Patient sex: M
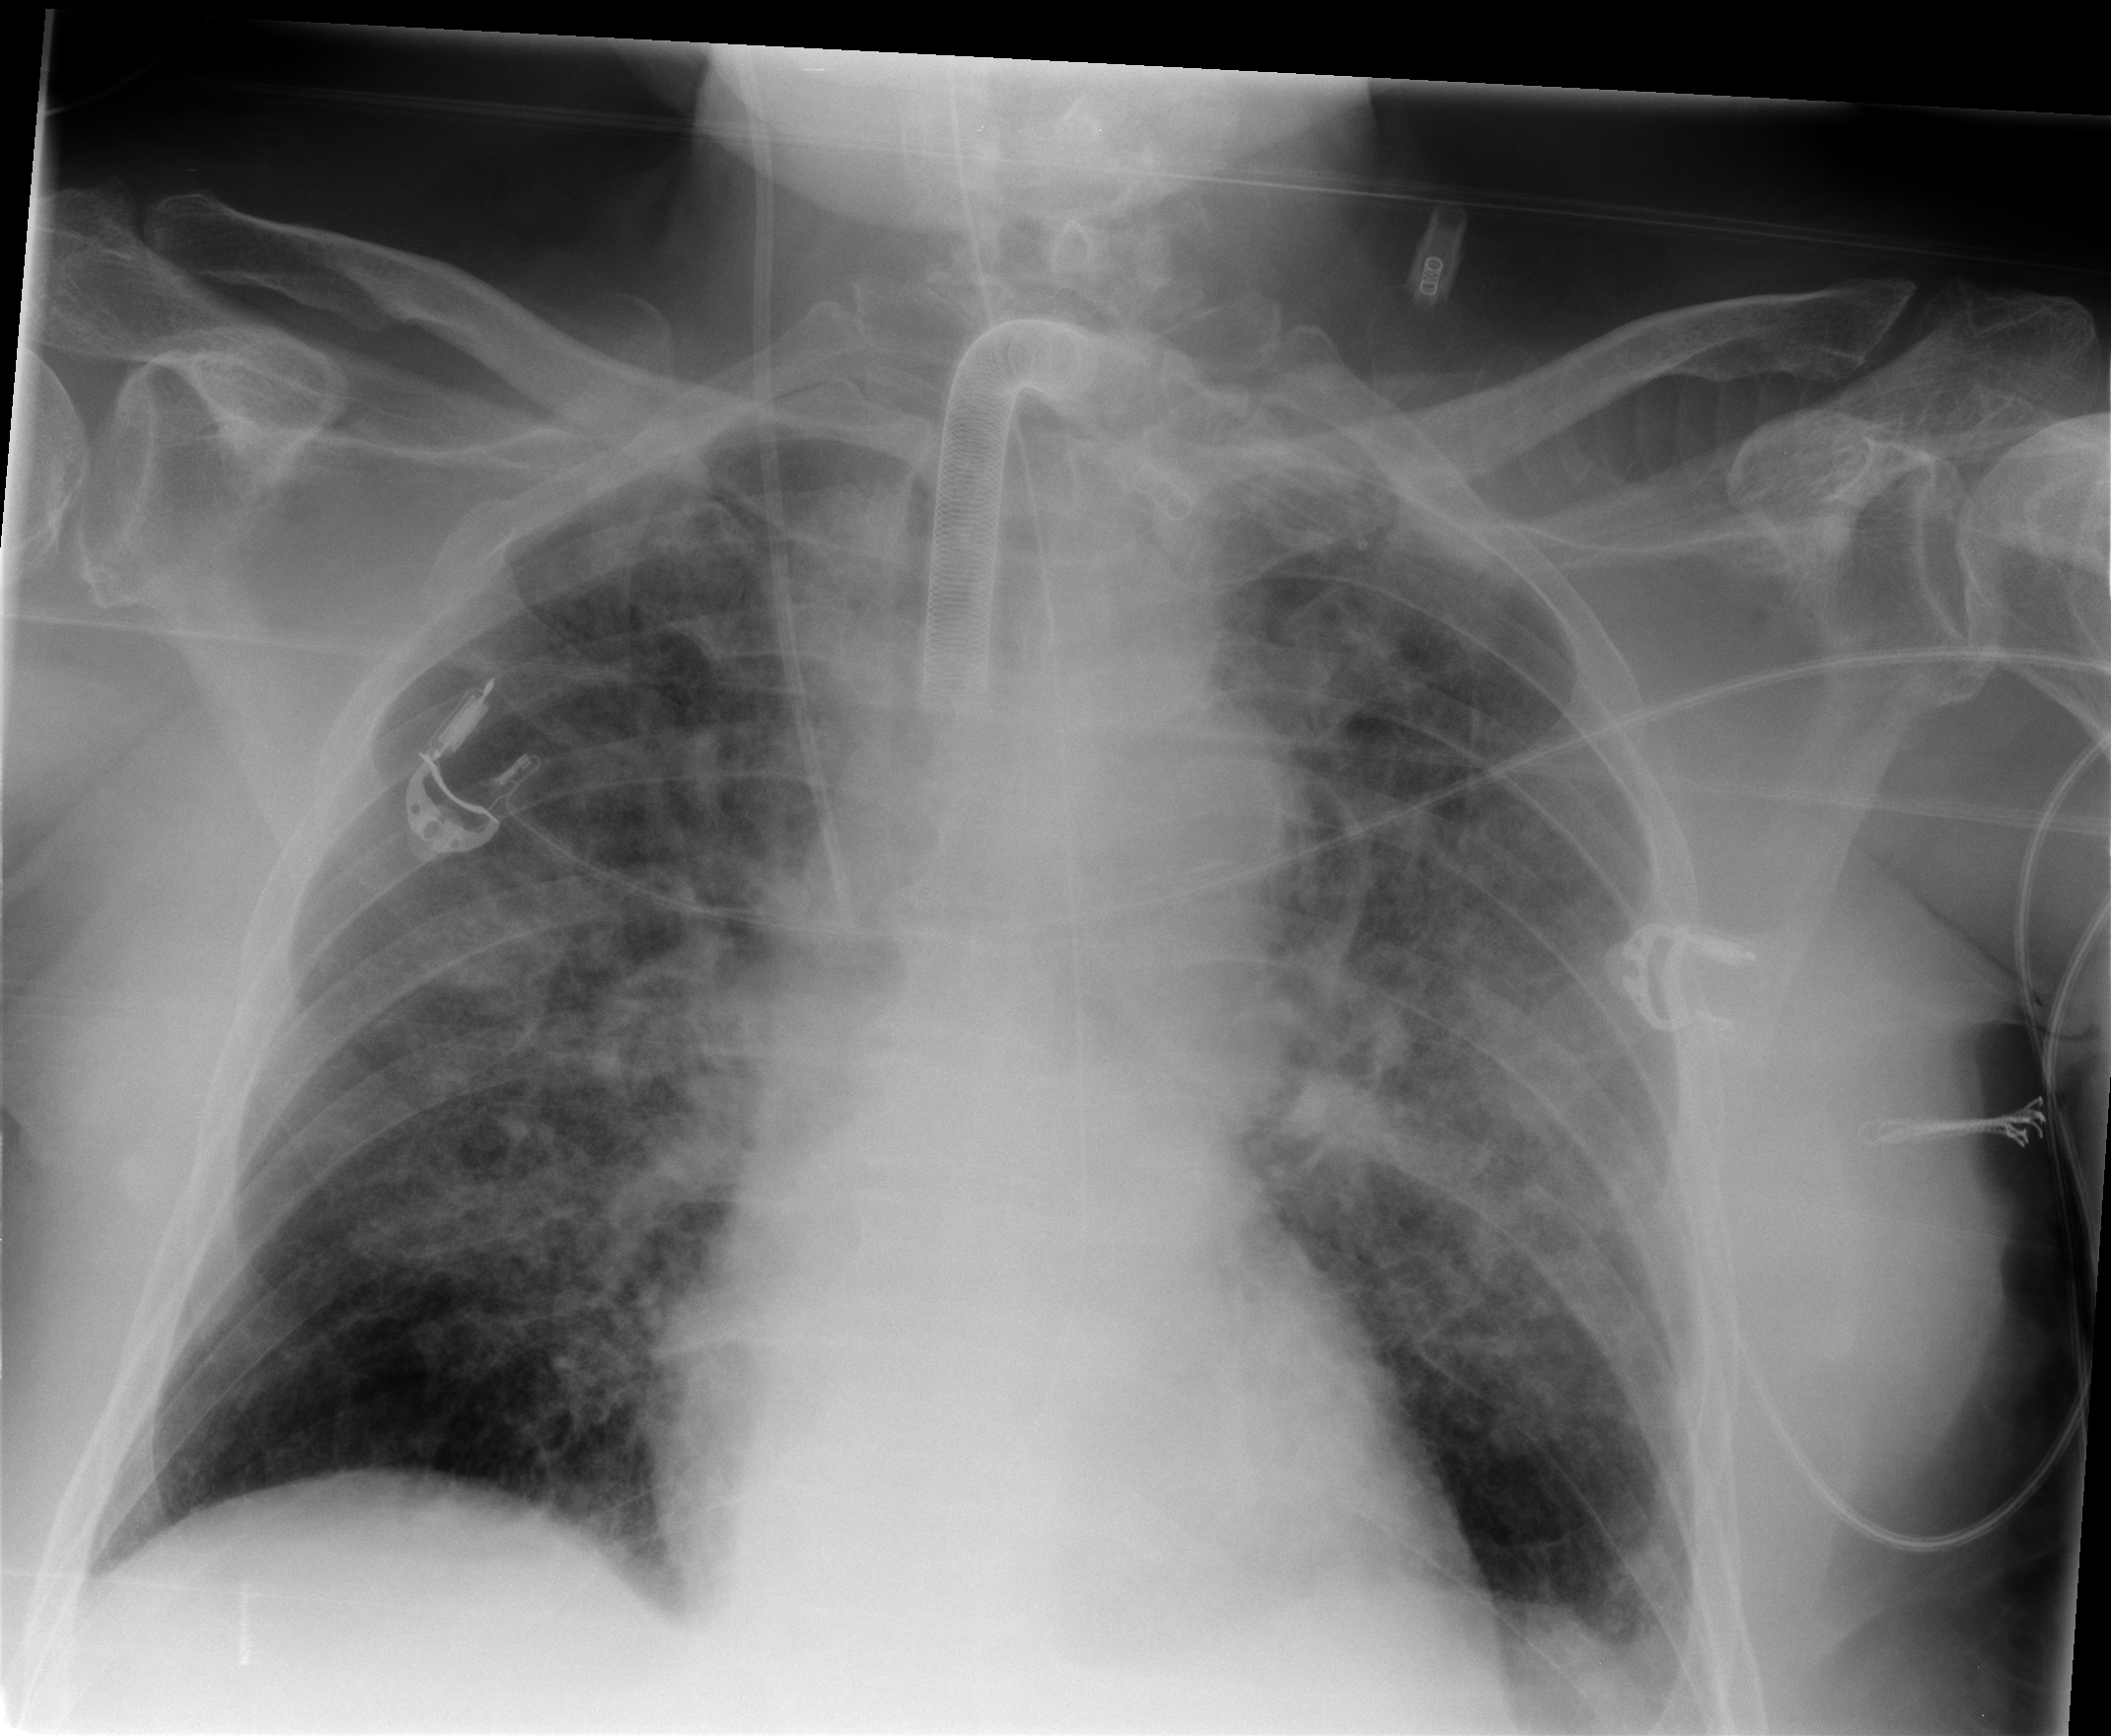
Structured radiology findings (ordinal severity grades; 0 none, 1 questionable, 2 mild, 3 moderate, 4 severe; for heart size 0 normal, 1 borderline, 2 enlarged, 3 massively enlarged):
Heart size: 0
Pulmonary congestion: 2
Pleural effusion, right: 0
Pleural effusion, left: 1
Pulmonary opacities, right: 3
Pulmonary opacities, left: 2
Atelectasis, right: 2
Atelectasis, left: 2